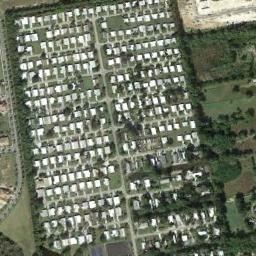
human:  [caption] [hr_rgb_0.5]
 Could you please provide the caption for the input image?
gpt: There are many buildings of different shapes and sizes in the mobile home parks .

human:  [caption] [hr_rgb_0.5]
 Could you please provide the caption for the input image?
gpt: There are several trees around the mobile home community .

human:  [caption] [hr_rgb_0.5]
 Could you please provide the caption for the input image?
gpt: There are many white building in the mobile home park .

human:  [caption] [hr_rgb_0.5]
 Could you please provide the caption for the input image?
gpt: The mobile home park is on the grass next to some trees .

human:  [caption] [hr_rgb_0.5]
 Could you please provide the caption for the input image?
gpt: The dense mobile home park has lots of neatly arranged white mobile homes and some green areas are next to the mobile home park .